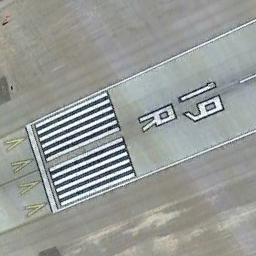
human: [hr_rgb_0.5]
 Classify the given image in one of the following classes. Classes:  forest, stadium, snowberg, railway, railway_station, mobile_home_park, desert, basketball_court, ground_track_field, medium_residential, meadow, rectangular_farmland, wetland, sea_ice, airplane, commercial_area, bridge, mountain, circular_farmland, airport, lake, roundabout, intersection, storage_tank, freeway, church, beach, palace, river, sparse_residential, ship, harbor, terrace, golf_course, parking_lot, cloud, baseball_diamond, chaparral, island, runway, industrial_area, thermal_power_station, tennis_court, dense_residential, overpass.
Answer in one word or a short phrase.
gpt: runway